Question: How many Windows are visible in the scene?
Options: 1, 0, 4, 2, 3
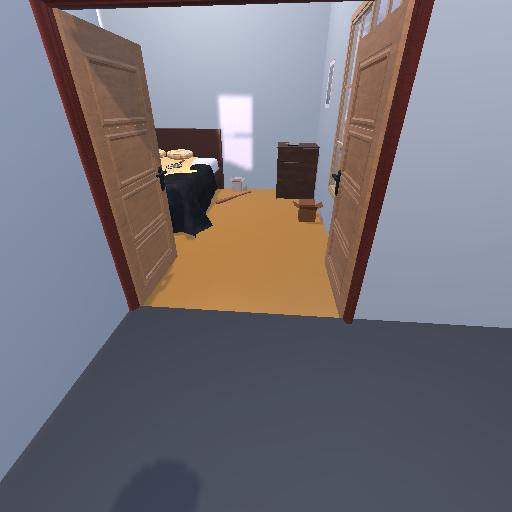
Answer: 1